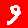
Digit: 9